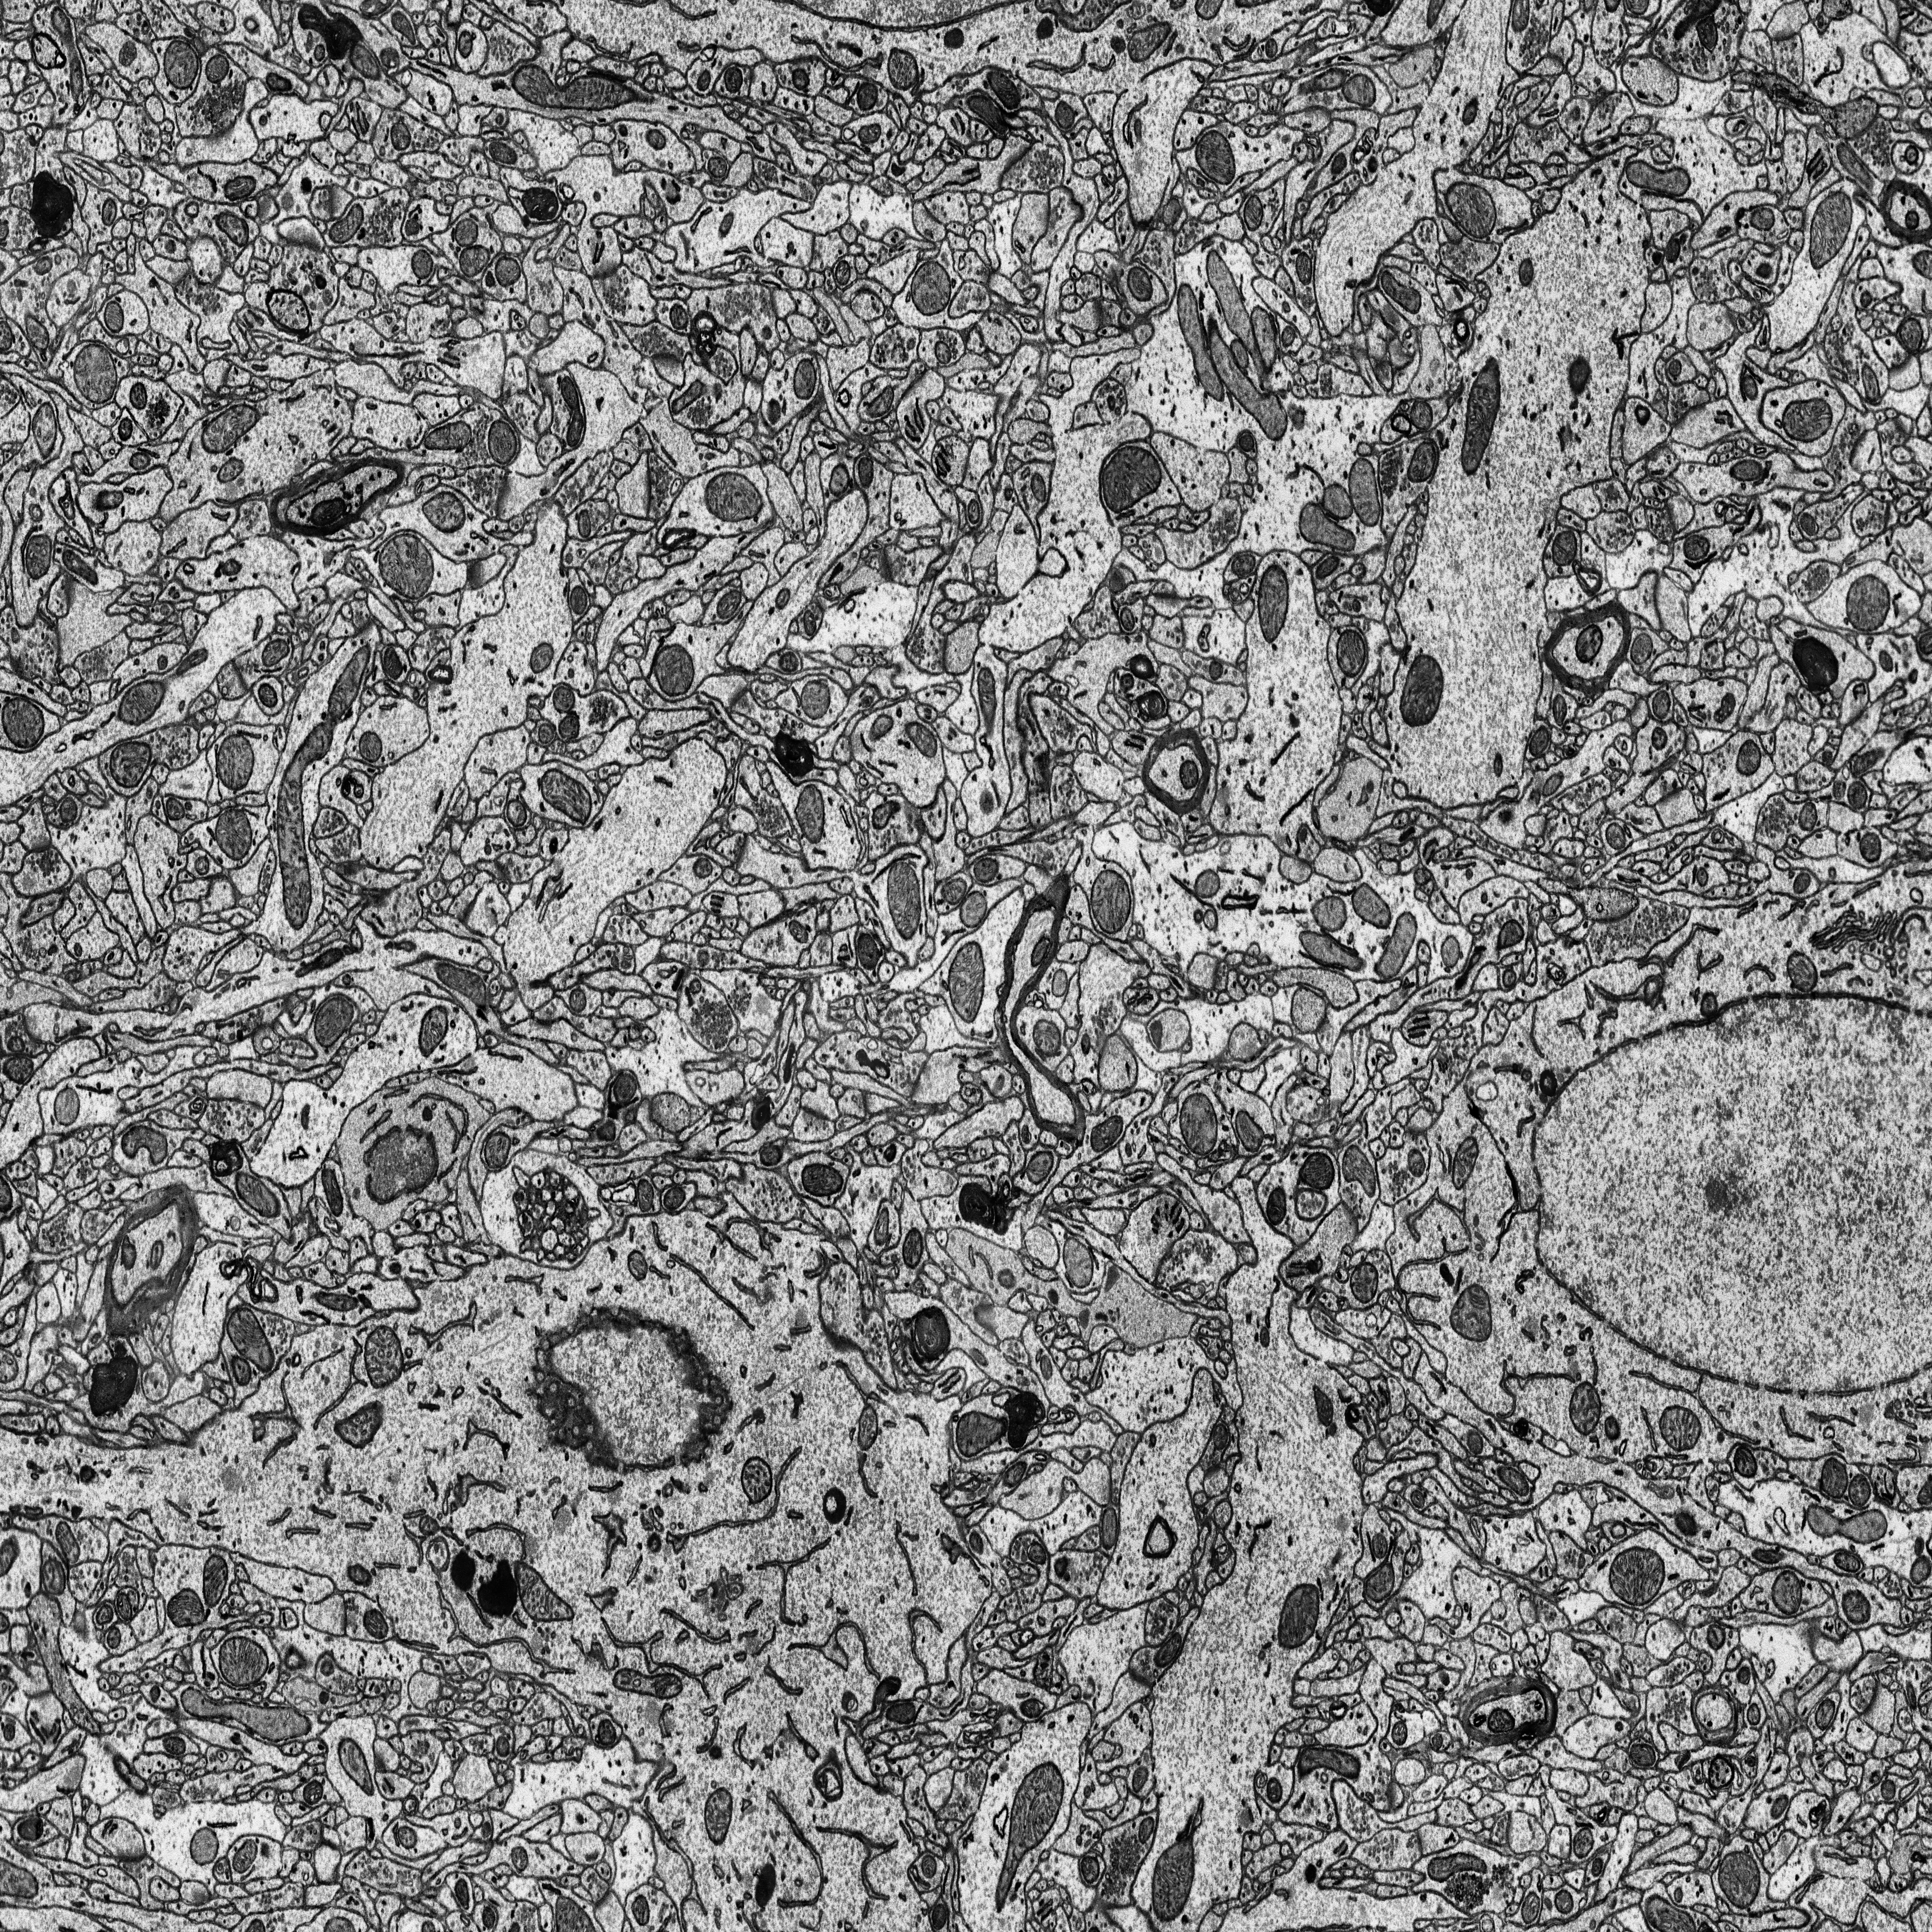
Electron microscopy slice of rat cortex tissue
Slice depth (z): 183
Mitochondria instances in slice: 386